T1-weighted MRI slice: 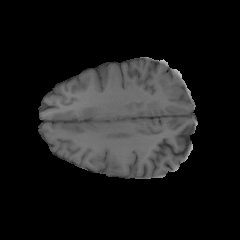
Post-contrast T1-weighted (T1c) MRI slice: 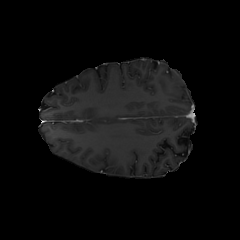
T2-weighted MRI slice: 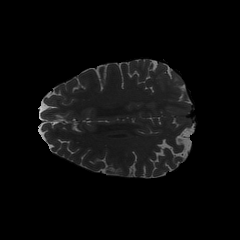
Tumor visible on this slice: yes